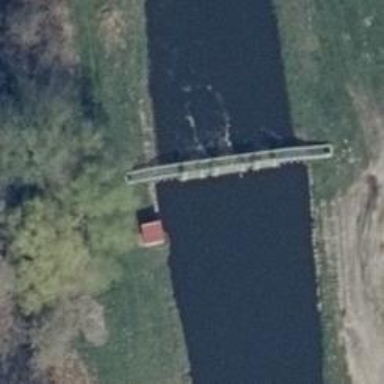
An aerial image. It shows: Weir in waterway.